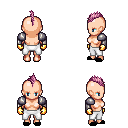
a pixel art fantasy rpg character, female body template, human, light skin, steel arm armor, white pants, pink mohawk hairstyle, gold gloves, black slippers, four views (front, back, left, right), 2x2 character sprite sheet, small pixel art, hard edges, no anti-aliasing